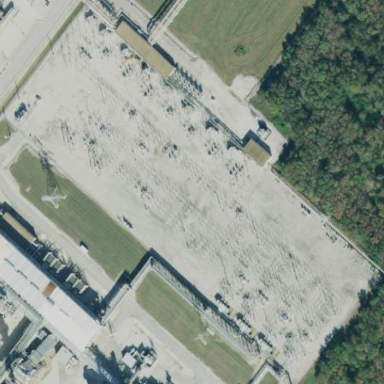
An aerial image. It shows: Industrial substation.